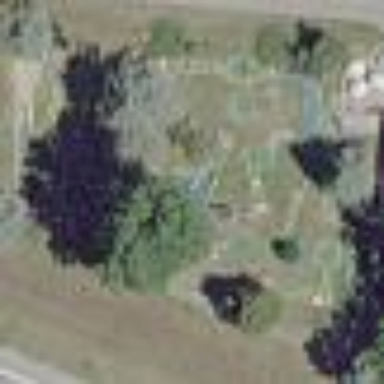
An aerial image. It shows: Miniature golf leisure land.